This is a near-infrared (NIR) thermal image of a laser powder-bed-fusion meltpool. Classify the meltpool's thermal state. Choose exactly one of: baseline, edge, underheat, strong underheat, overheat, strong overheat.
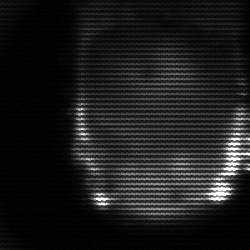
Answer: baseline